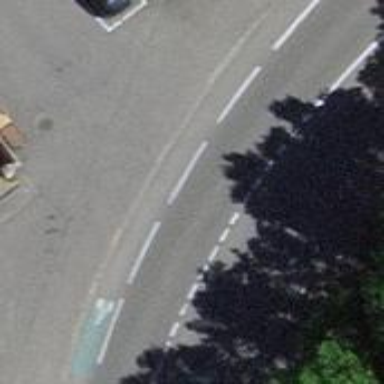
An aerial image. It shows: Cycleway.